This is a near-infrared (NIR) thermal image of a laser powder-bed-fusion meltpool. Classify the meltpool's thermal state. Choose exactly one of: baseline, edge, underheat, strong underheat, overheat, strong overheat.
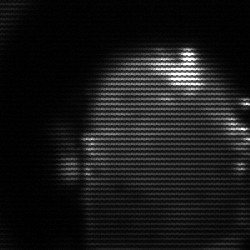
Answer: baseline